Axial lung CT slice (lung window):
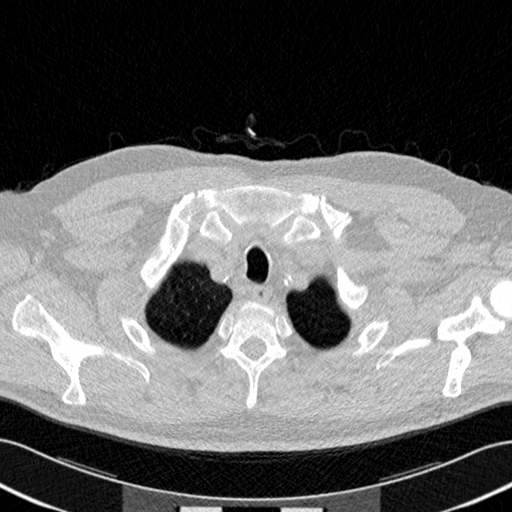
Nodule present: no